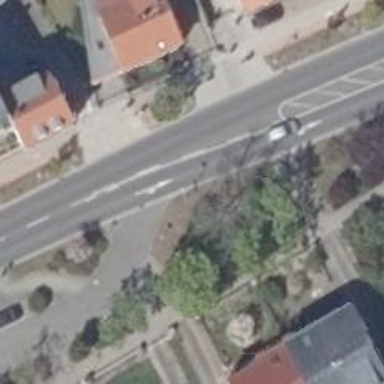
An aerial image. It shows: Secondary road with asphalt surface. It has sidewalks on both sides and cycle track on the right.